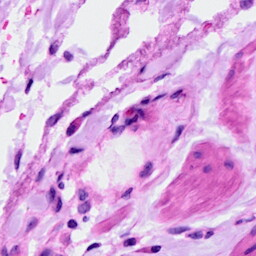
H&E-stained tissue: Ovarian